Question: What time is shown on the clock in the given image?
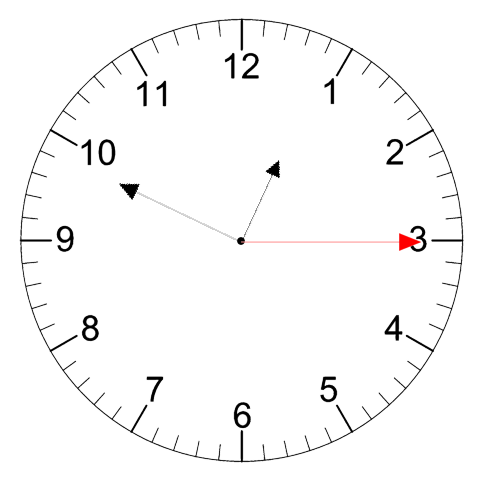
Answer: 12:49:15